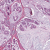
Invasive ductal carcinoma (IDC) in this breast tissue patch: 1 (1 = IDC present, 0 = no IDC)